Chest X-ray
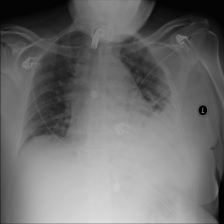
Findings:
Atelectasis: negative
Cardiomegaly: negative
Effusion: positive
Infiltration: positive
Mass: negative
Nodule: negative
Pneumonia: negative
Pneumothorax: negative
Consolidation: negative
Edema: negative
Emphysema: negative
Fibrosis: negative
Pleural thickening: negative
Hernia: negative